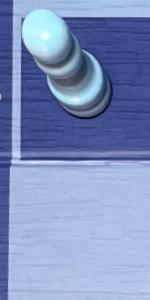
Label: Empty